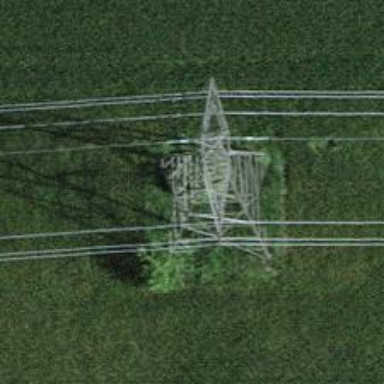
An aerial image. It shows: Towering power structure.